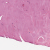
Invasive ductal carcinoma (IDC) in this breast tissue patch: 0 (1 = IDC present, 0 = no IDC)